Field crop: maize
Growth stage: 2
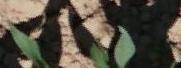
Species: maize